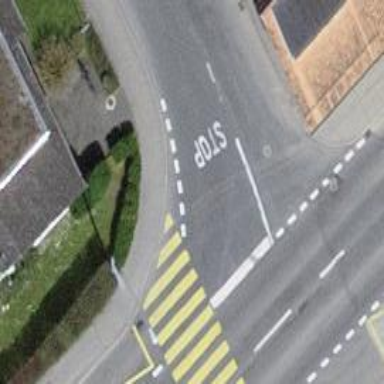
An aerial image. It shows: Pedestrian crossing with zebra markings on the footway.